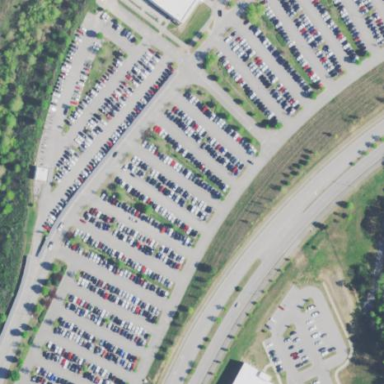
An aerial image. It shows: Parking area with surface.